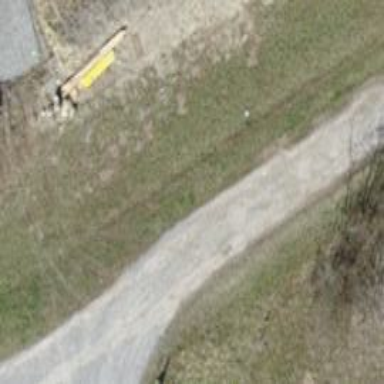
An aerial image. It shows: Compacted agricultural track with grade2 tracktype suitable for agricultural vehicles.